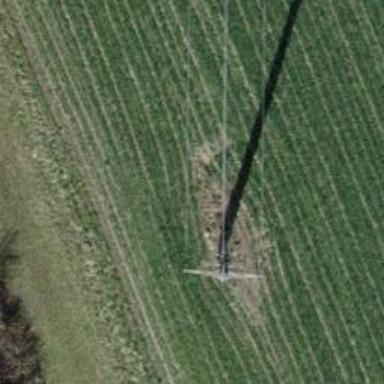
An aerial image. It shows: Minor power line.